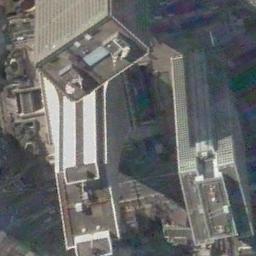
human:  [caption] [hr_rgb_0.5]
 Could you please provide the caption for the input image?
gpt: There are several tall buildings and lawns and several roads and many trees in a commercial area .

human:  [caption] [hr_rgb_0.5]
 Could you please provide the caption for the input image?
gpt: A commercial area has some high-rise buildings .

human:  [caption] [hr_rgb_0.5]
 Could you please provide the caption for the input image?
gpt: There are buildings in the picture .

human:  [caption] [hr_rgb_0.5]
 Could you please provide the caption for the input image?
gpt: The commercial area is consist of many tall buildings .

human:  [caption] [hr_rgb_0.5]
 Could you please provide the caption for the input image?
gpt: There are some skyscrapers by the roadside on a commercial area .